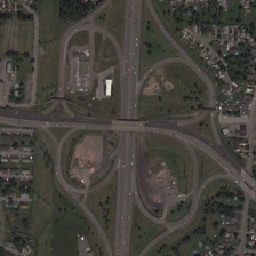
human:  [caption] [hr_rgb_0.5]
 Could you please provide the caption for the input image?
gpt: The color of the viaduct seems a little dark.

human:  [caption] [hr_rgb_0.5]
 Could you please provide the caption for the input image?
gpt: The color of the bridge looks a little dark.

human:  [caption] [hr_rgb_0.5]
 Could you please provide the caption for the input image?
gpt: The color of the viaduct looks a little dark.

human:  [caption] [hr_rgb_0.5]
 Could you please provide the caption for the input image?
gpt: The color of the overpass looks a little dark.

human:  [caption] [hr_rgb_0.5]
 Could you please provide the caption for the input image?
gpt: The color of the viaduct looks a little dark.